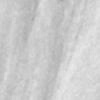
Label: change